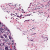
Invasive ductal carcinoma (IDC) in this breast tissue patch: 0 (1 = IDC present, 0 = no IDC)